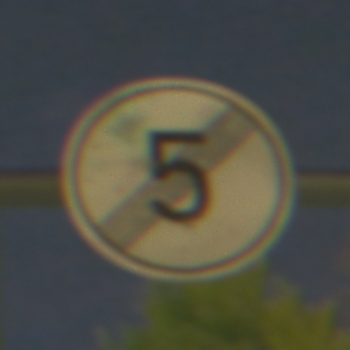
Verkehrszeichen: EndeGeschwindigkeit5
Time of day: Night
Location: Outdoor (Urban)
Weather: PartlyCloudy
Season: NotSpecified
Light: Artificial